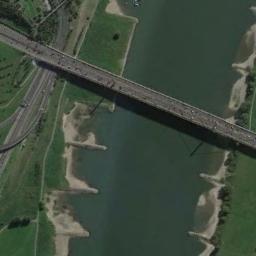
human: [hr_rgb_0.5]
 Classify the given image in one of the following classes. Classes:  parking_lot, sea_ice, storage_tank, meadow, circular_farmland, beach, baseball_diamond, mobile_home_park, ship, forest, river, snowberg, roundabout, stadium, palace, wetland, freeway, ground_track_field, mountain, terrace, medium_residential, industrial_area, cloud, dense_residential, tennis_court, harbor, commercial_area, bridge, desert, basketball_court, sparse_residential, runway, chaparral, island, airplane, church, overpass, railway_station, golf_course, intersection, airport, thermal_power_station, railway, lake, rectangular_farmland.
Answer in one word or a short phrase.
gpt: bridge